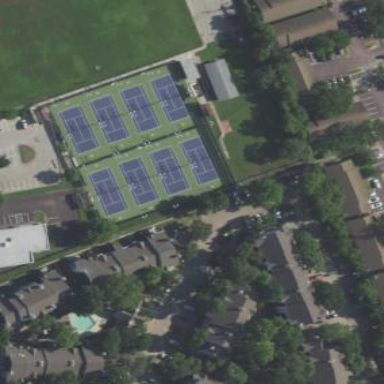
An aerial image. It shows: Tennis court on pitch designated for leisure land.